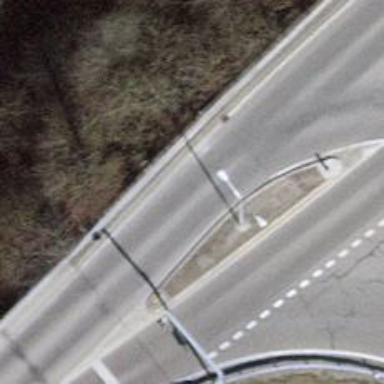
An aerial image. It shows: Trunk link highway.